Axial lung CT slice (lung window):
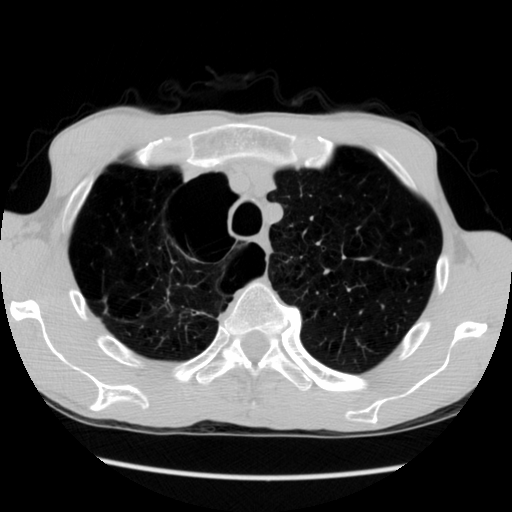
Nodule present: no